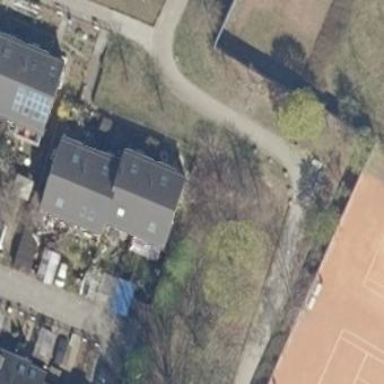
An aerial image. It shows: Semidetached house with gabled roof.